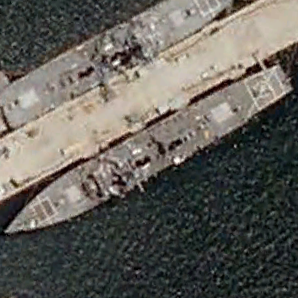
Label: destroyer